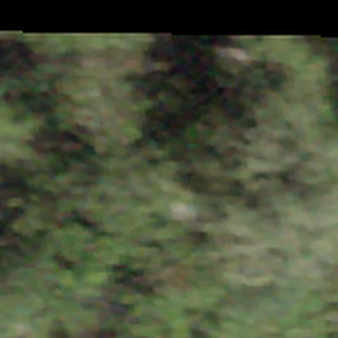
Label: other